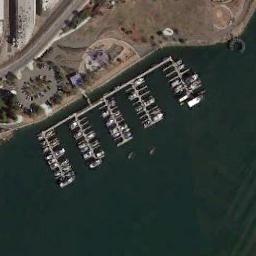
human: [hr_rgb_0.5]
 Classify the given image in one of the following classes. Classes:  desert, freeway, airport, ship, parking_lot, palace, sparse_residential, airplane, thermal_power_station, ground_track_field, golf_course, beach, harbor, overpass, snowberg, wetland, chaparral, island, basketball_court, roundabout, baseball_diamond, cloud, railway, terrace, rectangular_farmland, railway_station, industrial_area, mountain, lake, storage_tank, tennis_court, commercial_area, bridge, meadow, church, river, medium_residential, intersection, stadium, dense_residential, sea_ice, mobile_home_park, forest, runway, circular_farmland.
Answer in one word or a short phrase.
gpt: harbor